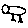
Label: bird